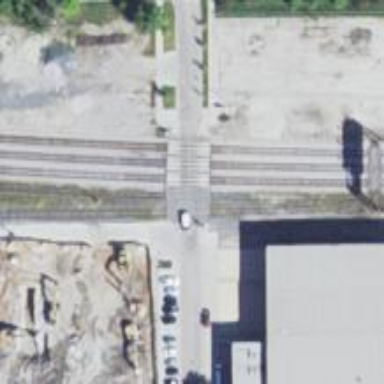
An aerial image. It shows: Full barrier at railway crossing.